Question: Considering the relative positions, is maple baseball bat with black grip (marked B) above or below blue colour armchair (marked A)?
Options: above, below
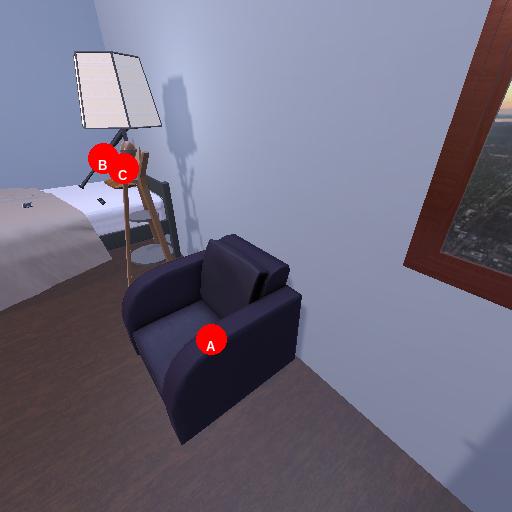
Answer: above